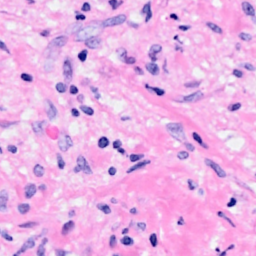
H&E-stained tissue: Breast